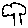
Label: tree